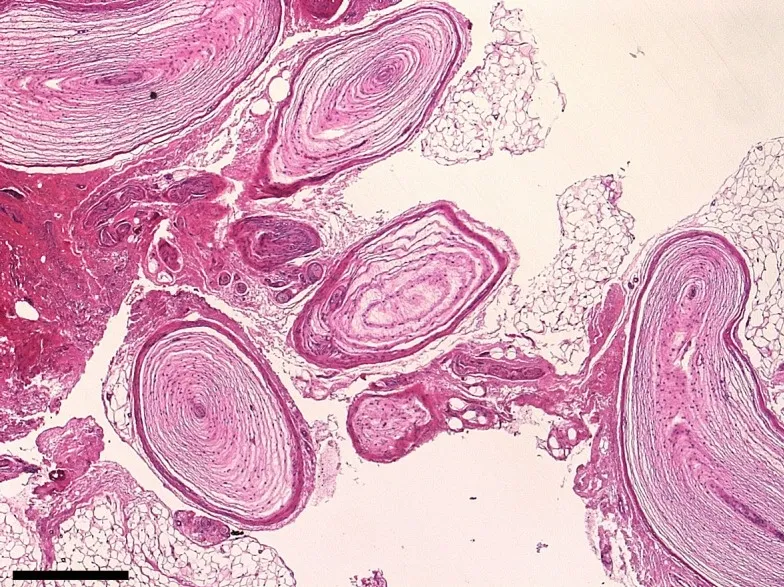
Histological appearance of Vater-Pacini neuroma type B comprising a grape like cluster of VP corpuscles embedded in adipose and connective tissue. Note that neurofibroma is present. H&E stain, scale 500 microm.
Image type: pathology (h&e)